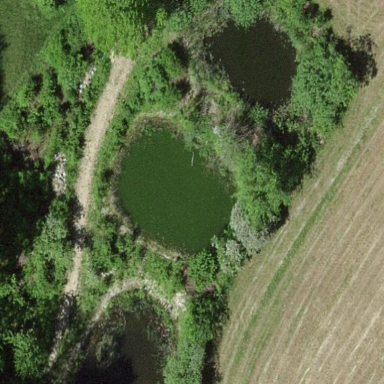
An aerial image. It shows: Pond surrounded by natural water.